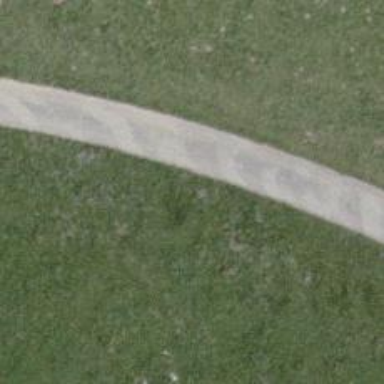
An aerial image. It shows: Track road with grade3 tracktype.